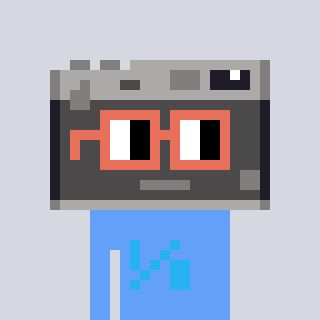
a pixel art character with square orange glasses, a camera-shaped head and a blue-colored body on a cool background